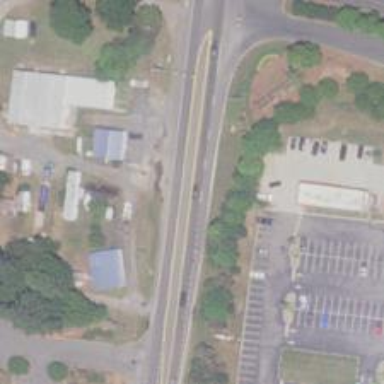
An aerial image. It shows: Asphalt road classified as trunk highway.